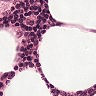
Metastatic tissue present: no